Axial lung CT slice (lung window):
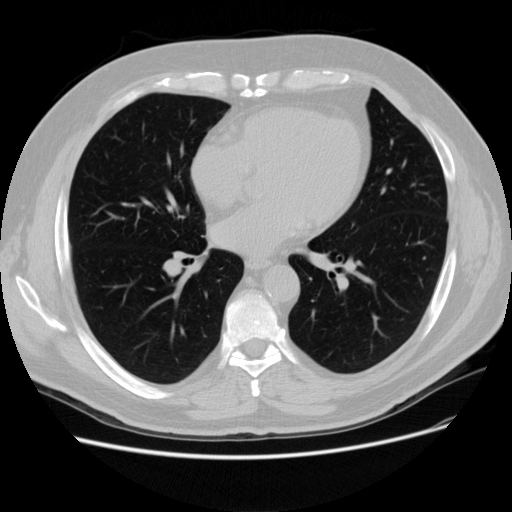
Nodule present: no